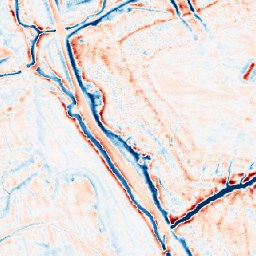
Category: edge_preserving
Decomposition family: bilateral
Decomposition parameters: d: 15
sigma_color: 150
sigma_space: 50
Upsampling method: nearest
Upsampling parameters: scale: 4
Upsampling scale: 4